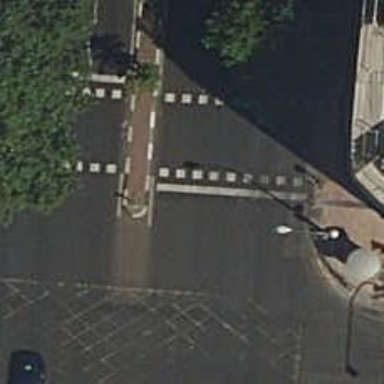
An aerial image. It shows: Road with traffic signals. The crossing is controlled by traffic signals.